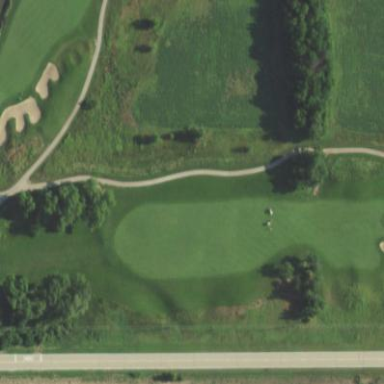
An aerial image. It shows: Rough grassy area used for golf.